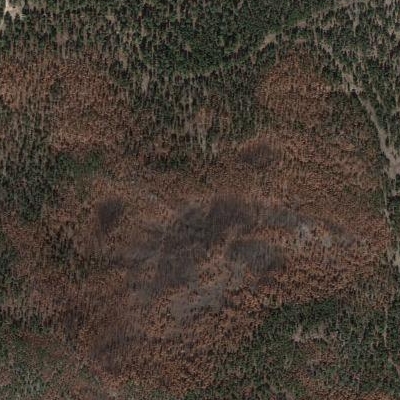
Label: Forest